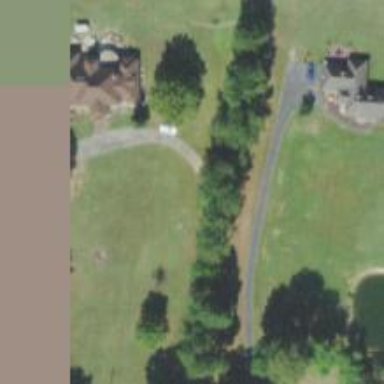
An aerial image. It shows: Driveway.